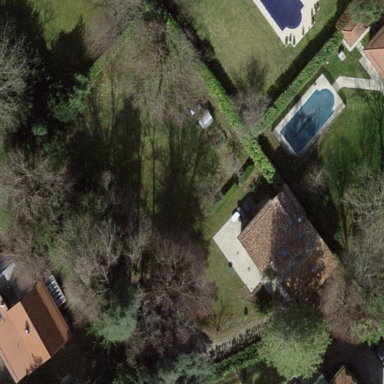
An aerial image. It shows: Garden surrounded by fence.